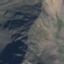
Land use / land cover: HerbaceousVegetation